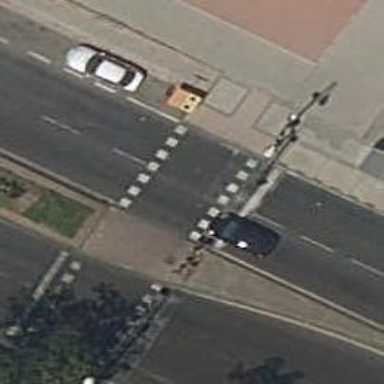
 there are traffic signals and zebra crossing."